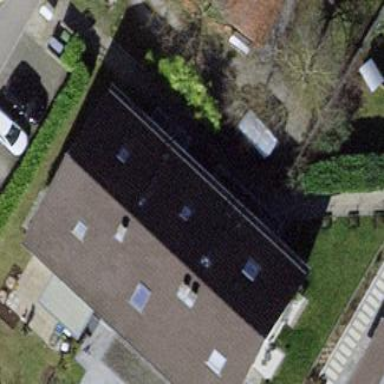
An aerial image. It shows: Terrace building.